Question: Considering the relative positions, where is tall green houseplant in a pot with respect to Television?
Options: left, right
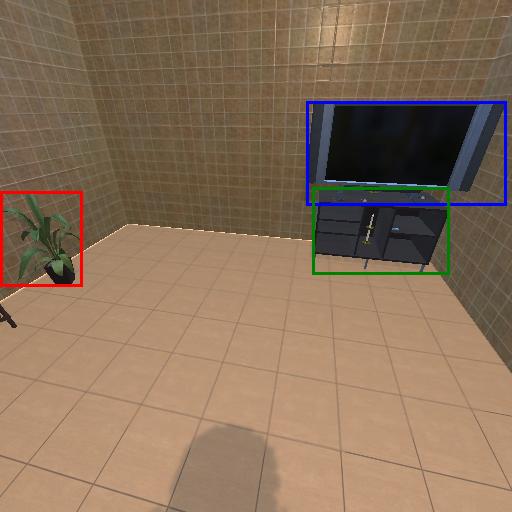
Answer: left